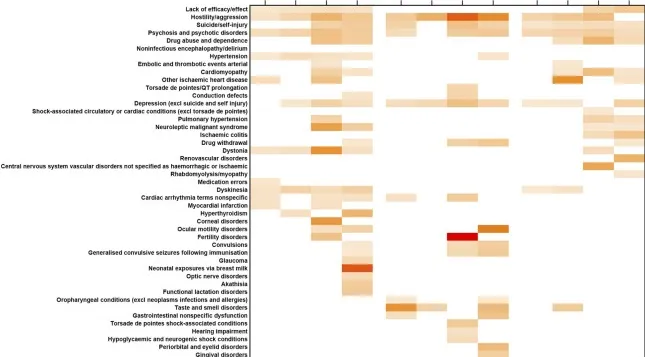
Positive signal distribution for methylphenidate, atomoxetine, and amphetamine using standardized MedDRA queries. Abbreviations: excl, excluding; MedDRA, Medical Dictionary for Regulatory Activiti; PRR, Proportional Reporting Ratio.
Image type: chart (chart)